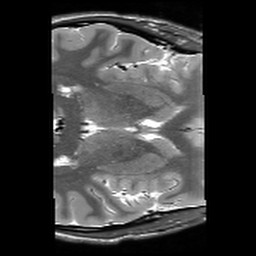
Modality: T2w
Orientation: axial
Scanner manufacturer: siemens
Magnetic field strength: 3 T
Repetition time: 10.64 s
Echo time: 0.05 s